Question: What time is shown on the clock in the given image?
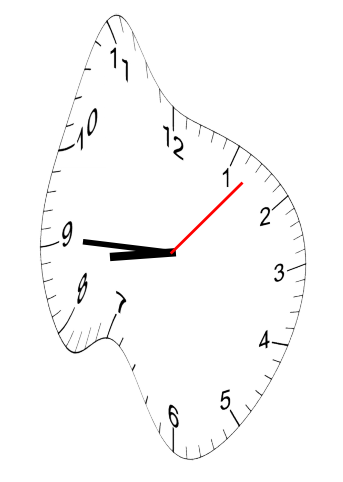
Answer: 08:45:07